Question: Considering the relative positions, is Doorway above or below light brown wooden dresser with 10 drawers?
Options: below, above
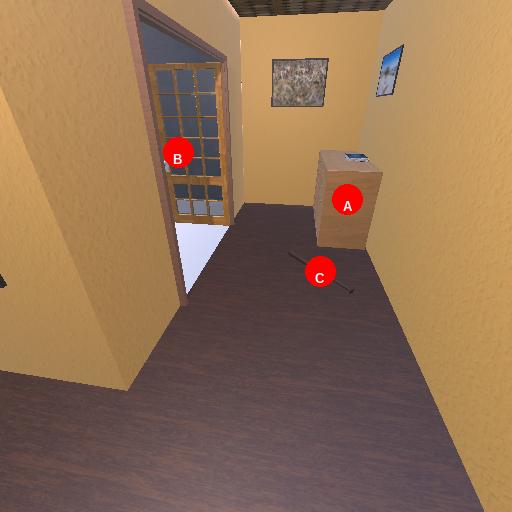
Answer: below